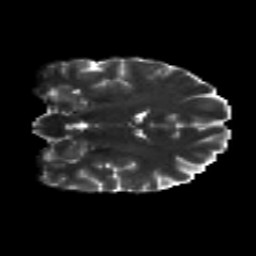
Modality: T2w
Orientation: coronal
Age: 28
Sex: male
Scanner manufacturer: siemens
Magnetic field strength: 3 T
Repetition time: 8.8 s
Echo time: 0.085 s